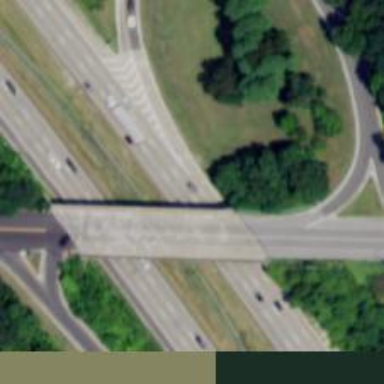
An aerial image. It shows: Urban freeway or expressway.